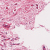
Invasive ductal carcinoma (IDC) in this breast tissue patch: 0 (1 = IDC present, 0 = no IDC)